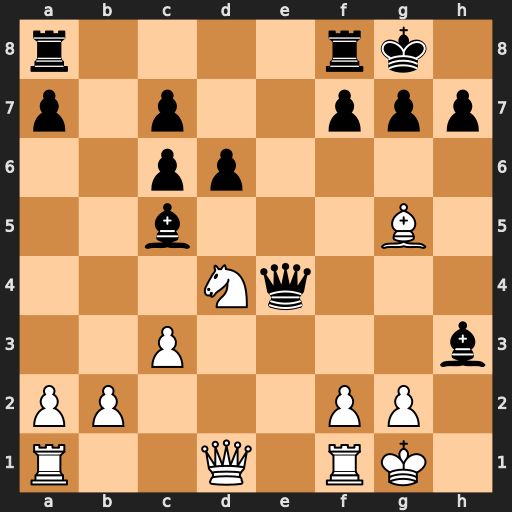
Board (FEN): r4rk1/p1p2ppp/2pp4/2b3B1/3Nq3/2P4b/PP3PP1/R2Q1RK1
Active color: w
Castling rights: -
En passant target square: -
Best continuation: gxh3 Qg6 Qg4 Bxd4 cxd4